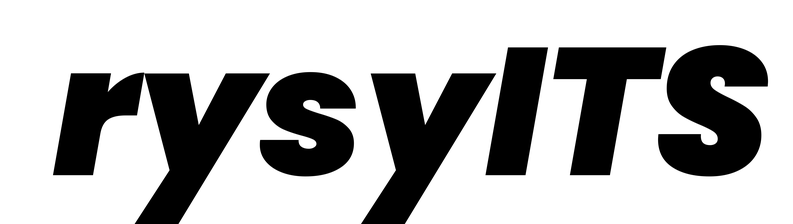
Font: Poppins-BlackItalic